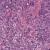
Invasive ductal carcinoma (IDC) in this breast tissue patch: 1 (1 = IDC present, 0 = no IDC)